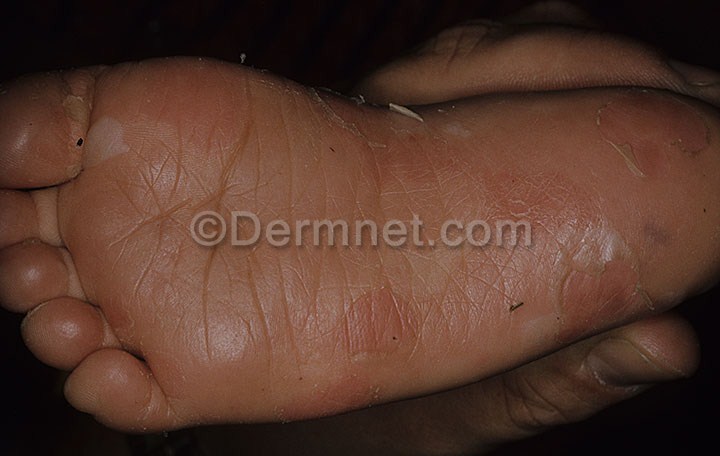
Disease: Bullous Disease Photos